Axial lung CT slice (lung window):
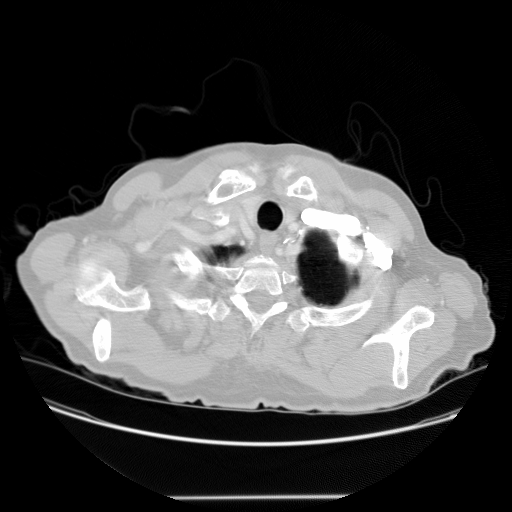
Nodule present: no